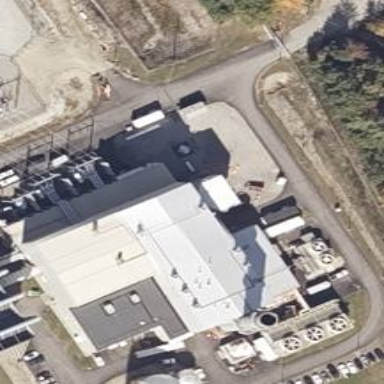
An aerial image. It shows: Gas turbine generator is in use.